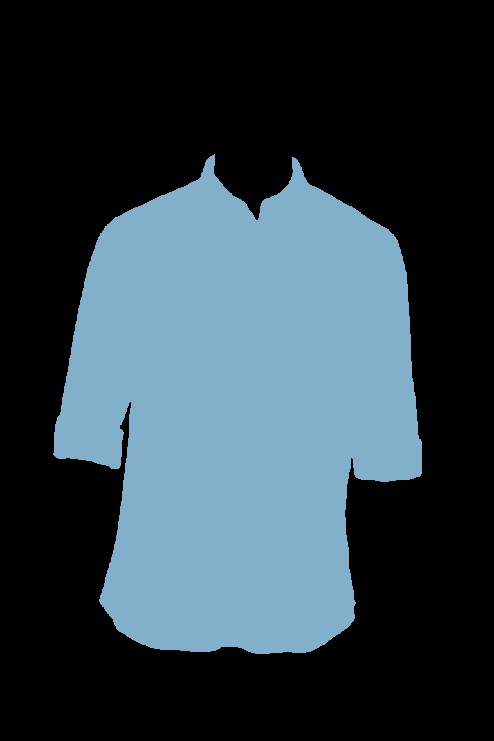
blue polo shirt